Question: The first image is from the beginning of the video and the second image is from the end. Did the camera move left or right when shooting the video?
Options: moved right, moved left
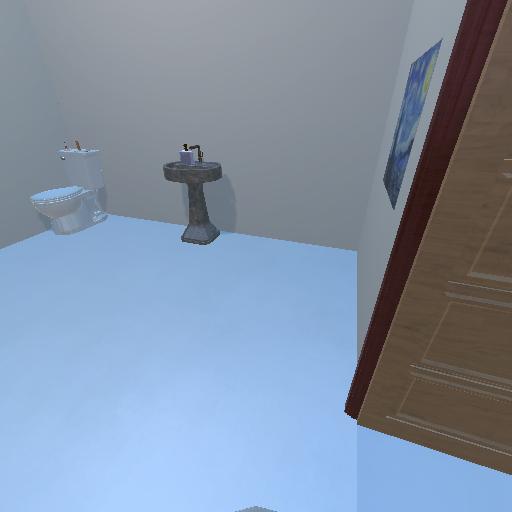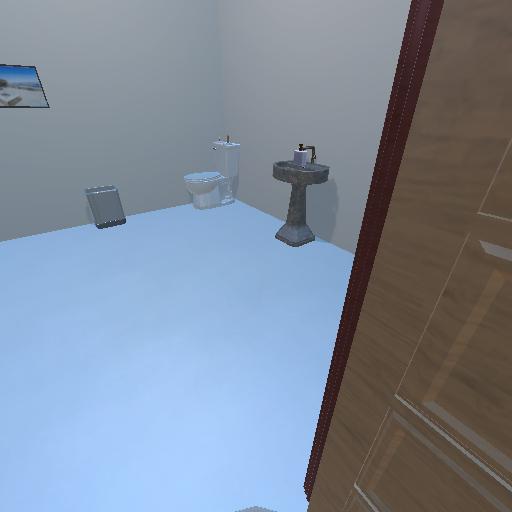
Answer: moved right